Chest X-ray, PA view. Patient: 57 years old, sex F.
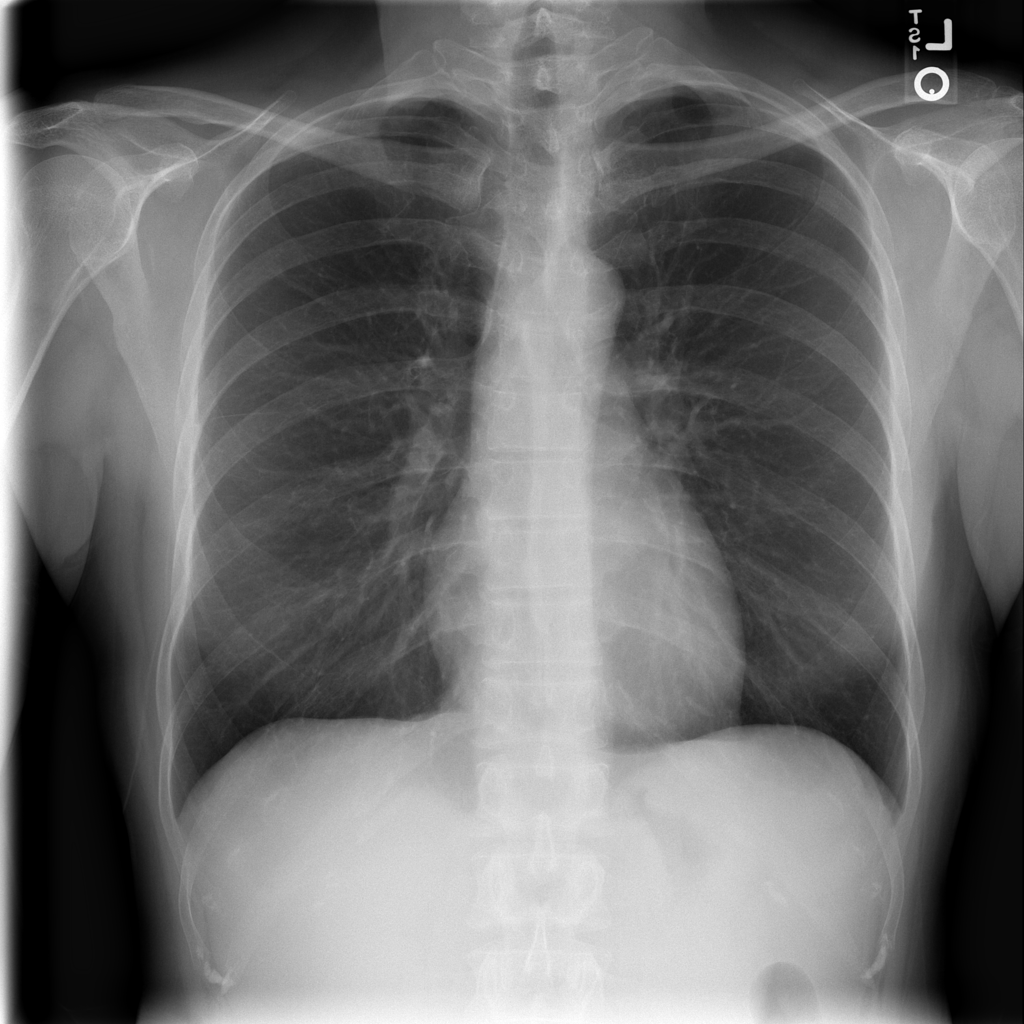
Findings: No Finding